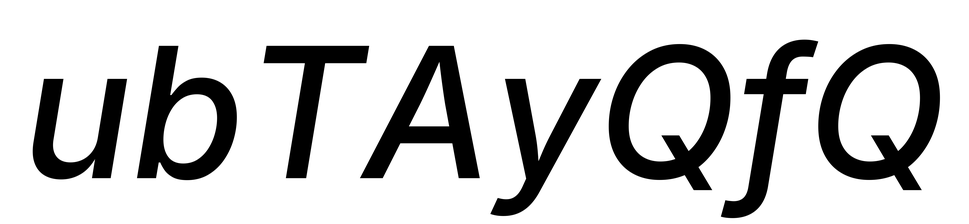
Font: Inter-Italic_Medium_Italic